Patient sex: M
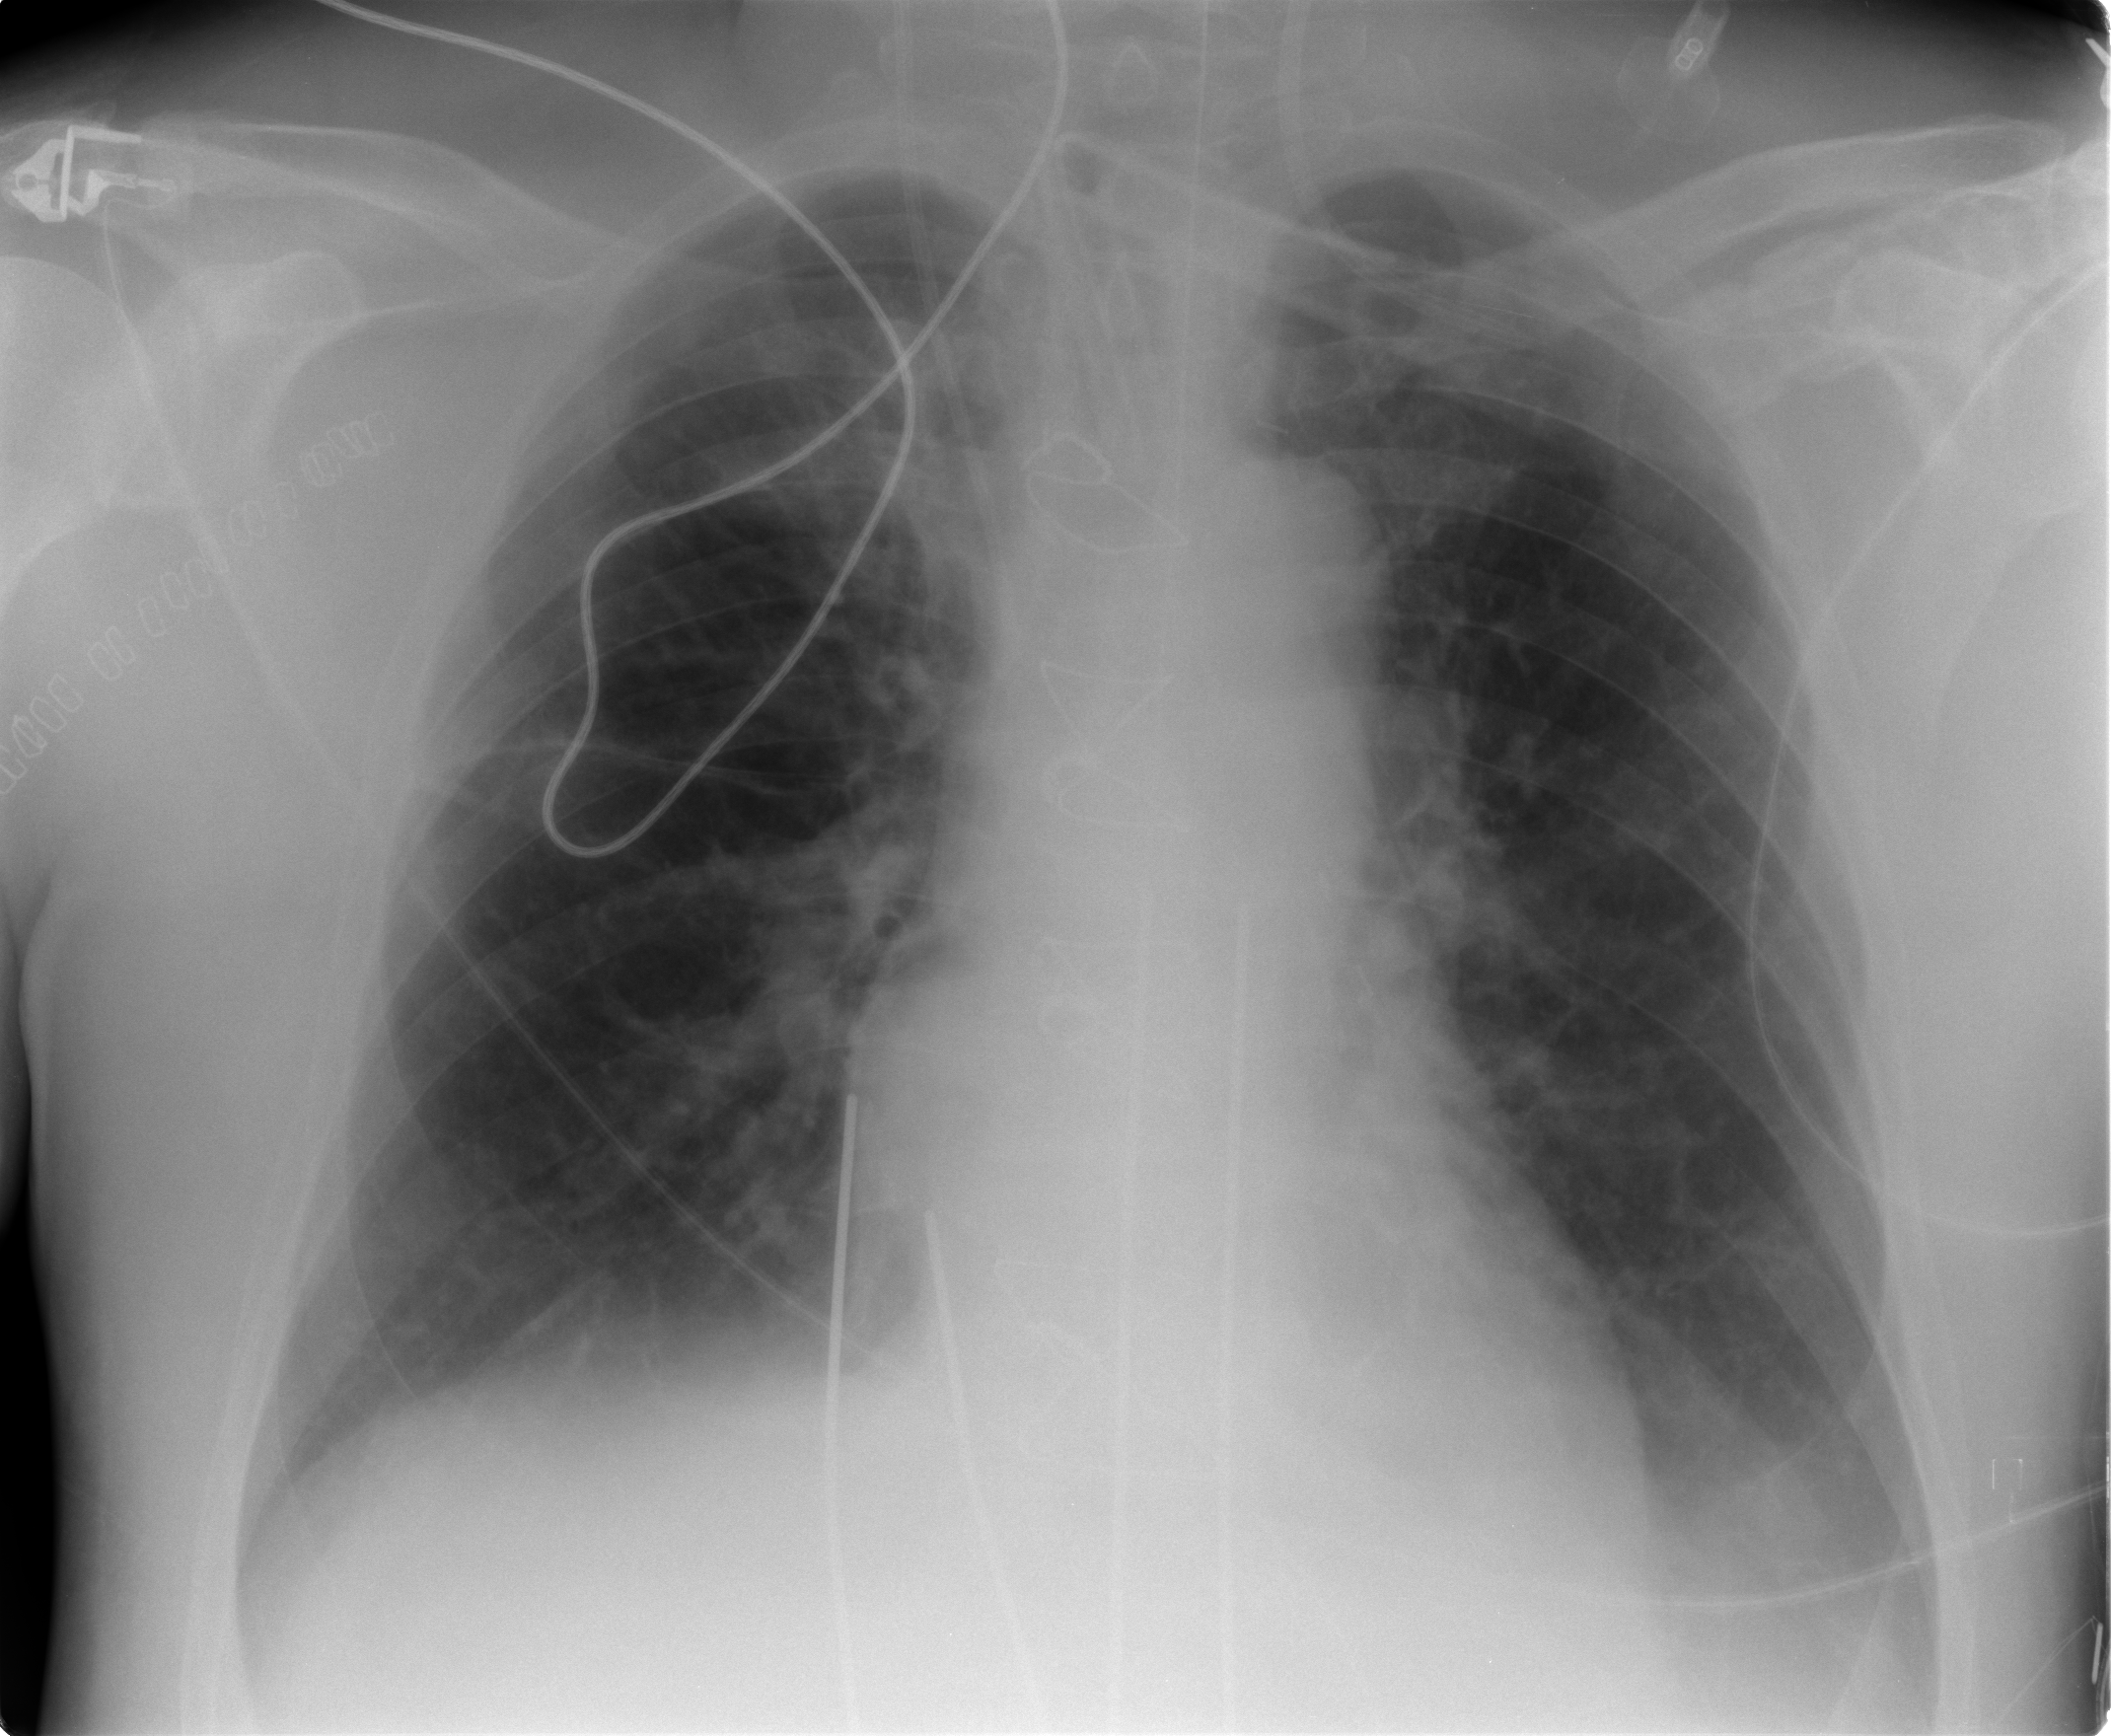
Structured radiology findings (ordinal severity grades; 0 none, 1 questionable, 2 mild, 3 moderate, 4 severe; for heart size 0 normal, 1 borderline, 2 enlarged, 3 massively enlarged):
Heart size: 1
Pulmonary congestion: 2
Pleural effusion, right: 0
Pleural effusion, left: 2
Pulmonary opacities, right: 0
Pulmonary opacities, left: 0
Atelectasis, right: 2
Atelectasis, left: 2